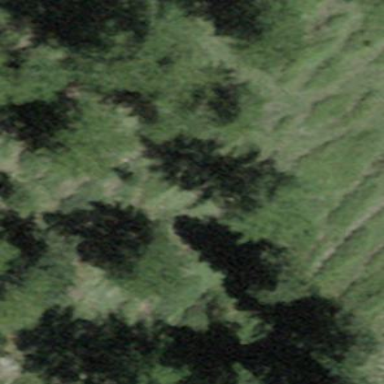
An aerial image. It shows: Forest area with mix of leaf types and cycles.